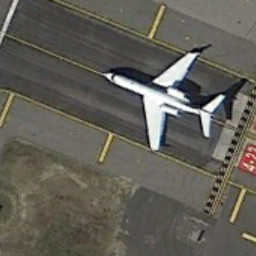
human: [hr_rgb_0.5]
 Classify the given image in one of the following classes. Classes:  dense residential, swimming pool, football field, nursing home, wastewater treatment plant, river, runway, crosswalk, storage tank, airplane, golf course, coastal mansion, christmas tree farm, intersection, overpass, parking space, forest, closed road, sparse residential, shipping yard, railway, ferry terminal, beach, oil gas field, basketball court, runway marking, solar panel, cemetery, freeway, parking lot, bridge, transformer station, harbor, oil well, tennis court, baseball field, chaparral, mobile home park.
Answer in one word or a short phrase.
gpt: airplane